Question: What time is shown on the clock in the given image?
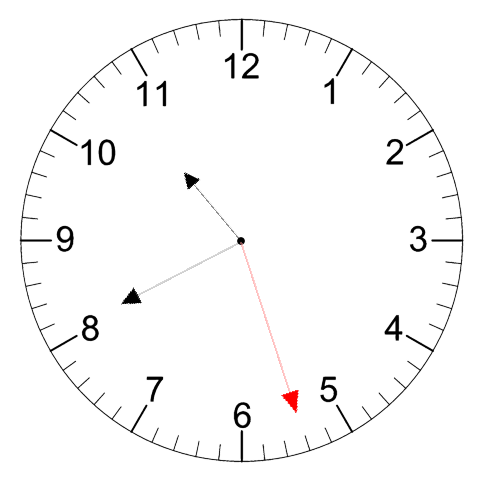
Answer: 10:40:27